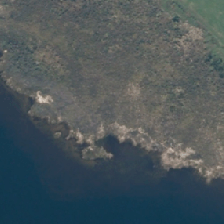
Land cover: herbaceous_freshwater_vege